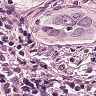
Metastatic tissue present: yes